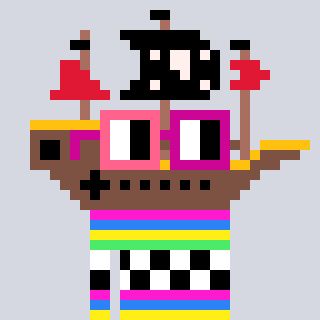
a pixel art character with square pink and red glasses, a pirateship-shaped head and a foggrey-colored body on a cool background